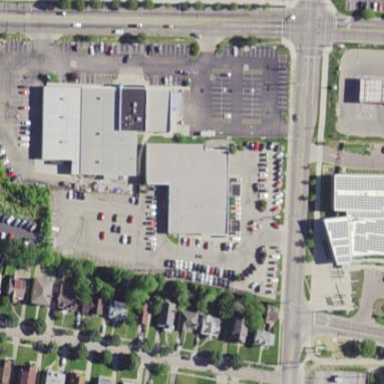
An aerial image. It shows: Building that houses car shop.